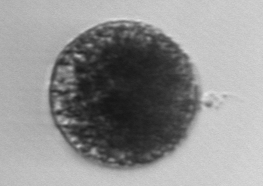
Label: Vicicitus_globosus